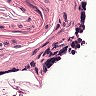
Metastatic tissue present: no